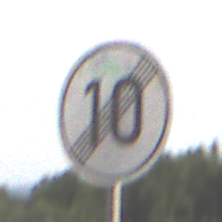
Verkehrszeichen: EndeGeschwindigkeit10
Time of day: SunriseSunset
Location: Outdoor (Nature)
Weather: Clear
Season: NotSpecified
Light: Natural